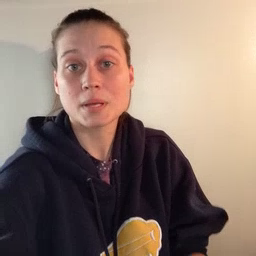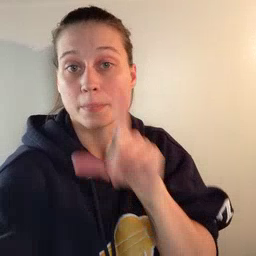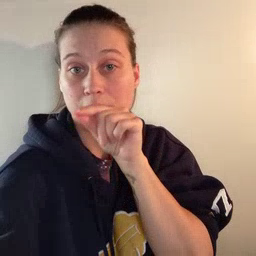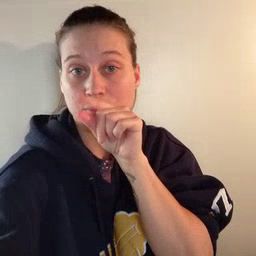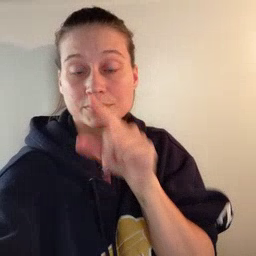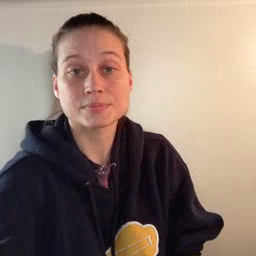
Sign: bird